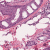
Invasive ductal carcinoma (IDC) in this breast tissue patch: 0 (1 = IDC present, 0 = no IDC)